Milling tool wear sample.
Tool blade image: 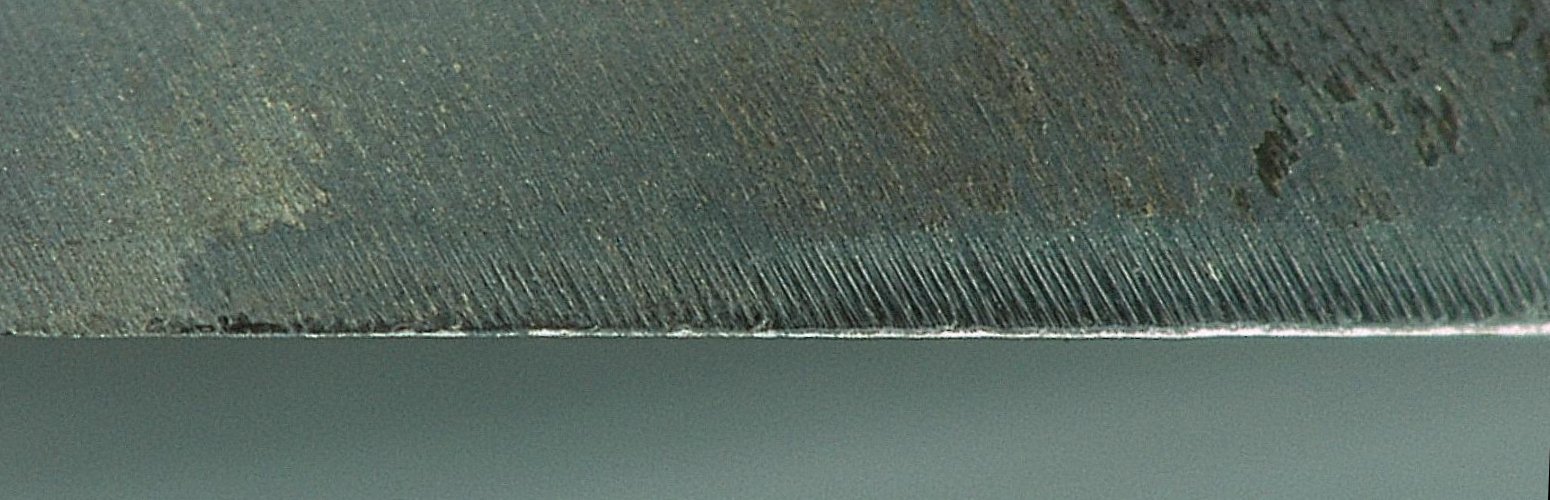
Chip image: 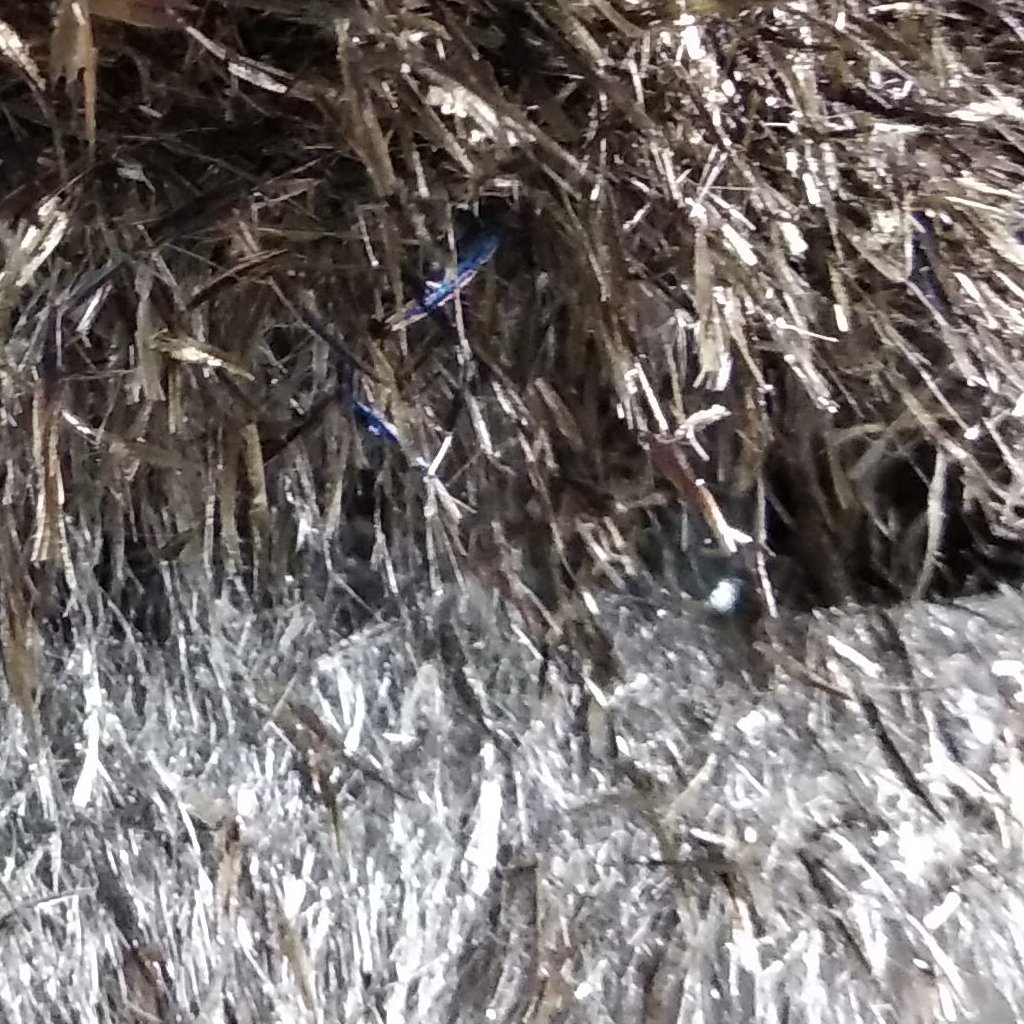
Workpiece image: 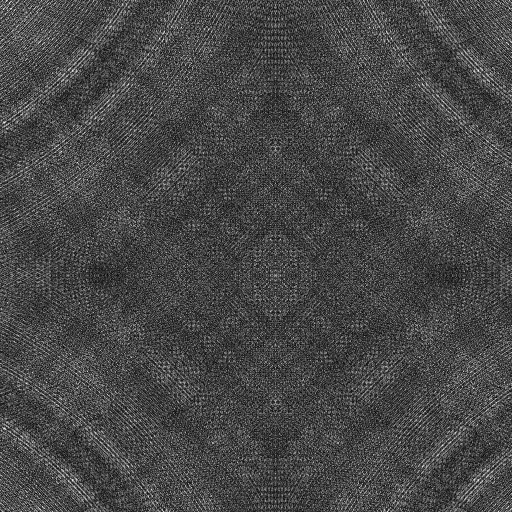
Tool wear state: sharp
Gaps: 0
Flank wear: 32.69
Overhang: 7.61
Force-signal Mel-spectrograms (X, Y, Z axes): 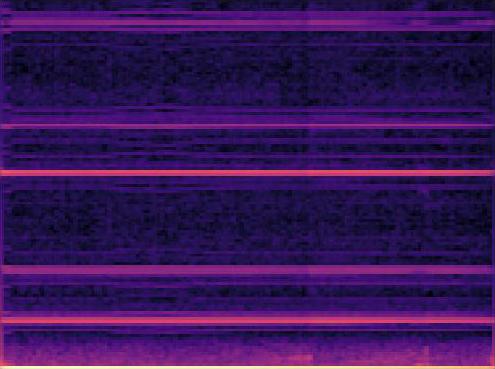 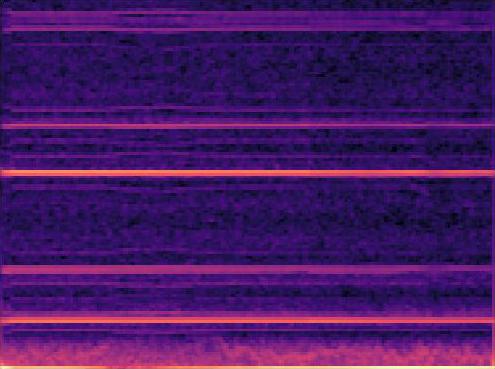 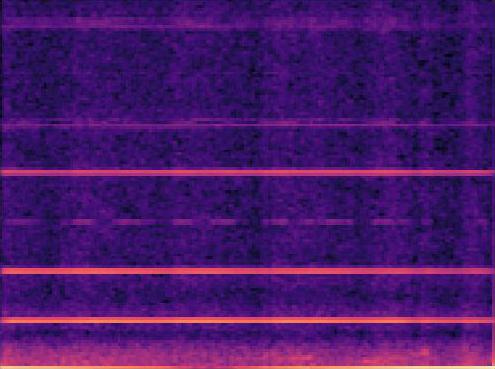
Force-signal scalograms (X, Y, Z axes): 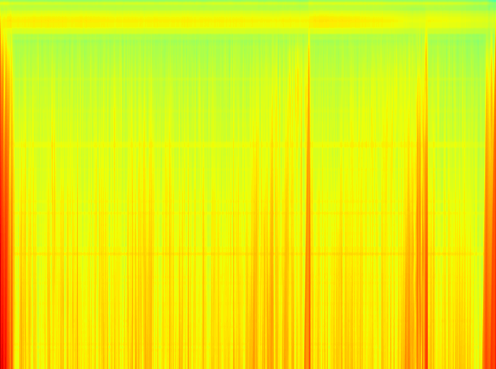 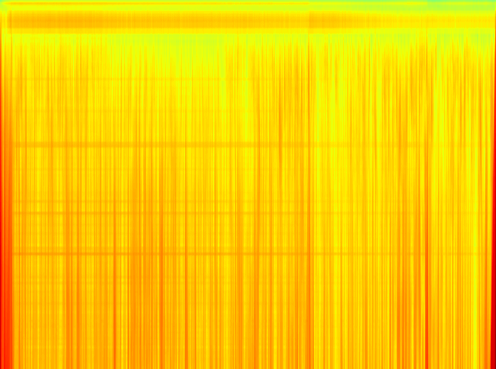 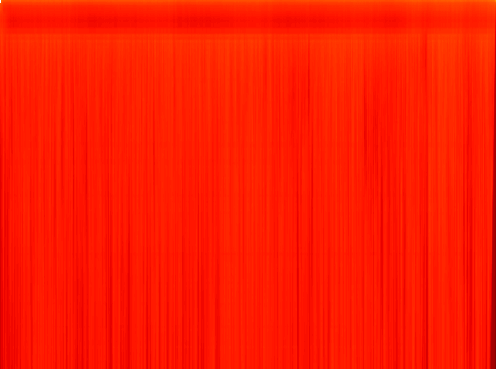
Force phase: initial_break_in_wear